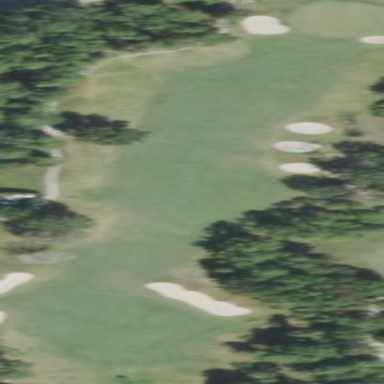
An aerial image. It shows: Golf fairway surrounded by grass.